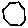
Label: hexagon